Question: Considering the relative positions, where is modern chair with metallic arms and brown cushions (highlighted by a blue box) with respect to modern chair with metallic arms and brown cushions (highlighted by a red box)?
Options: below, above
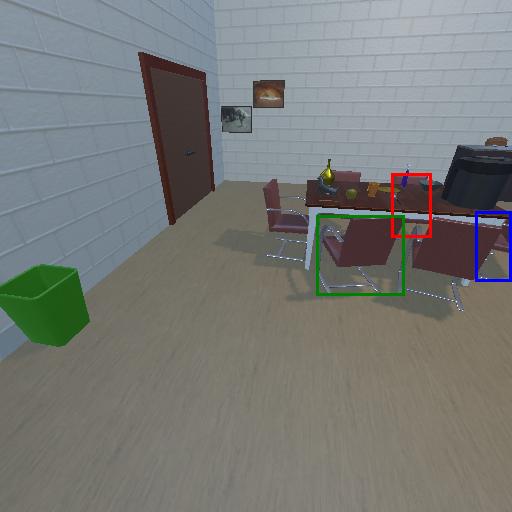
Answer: below